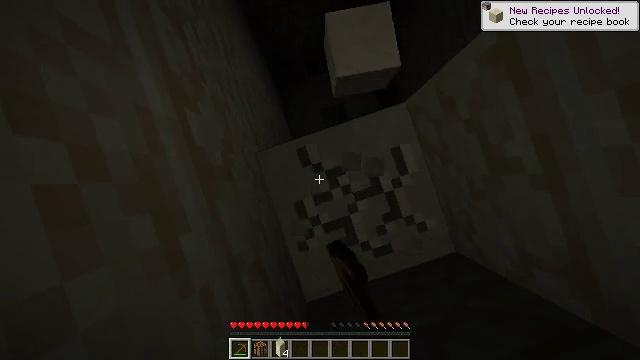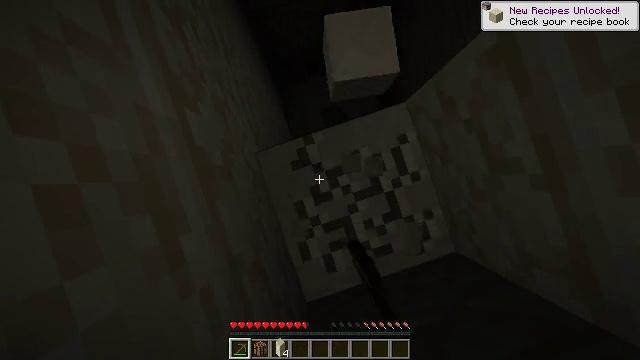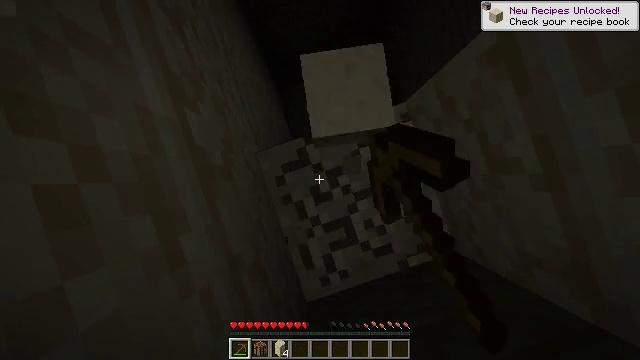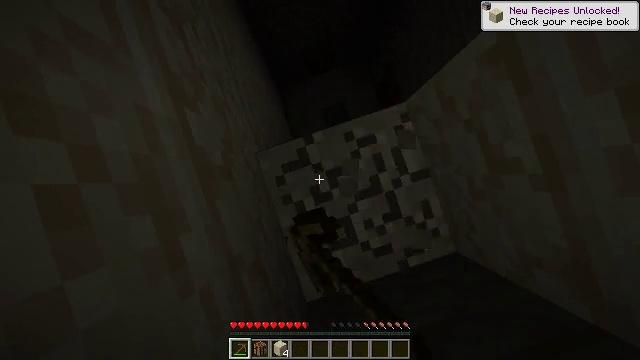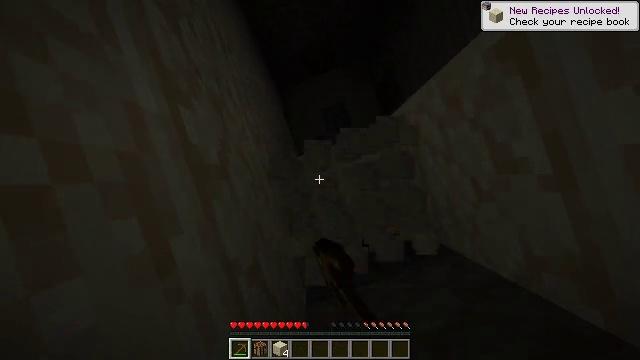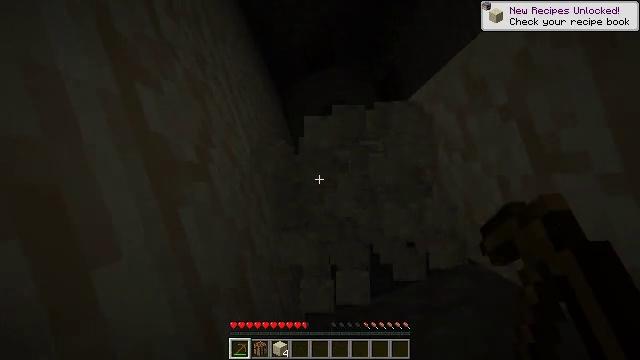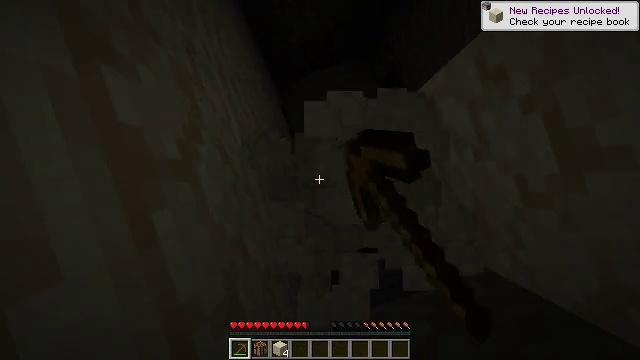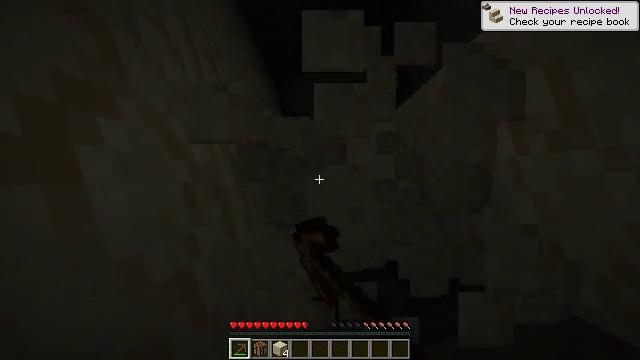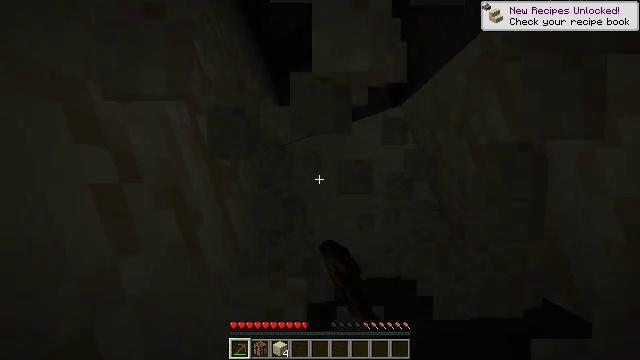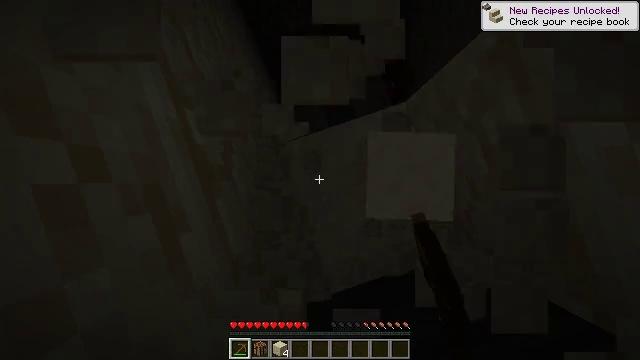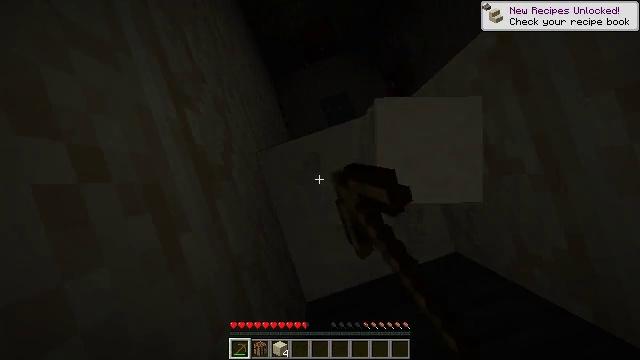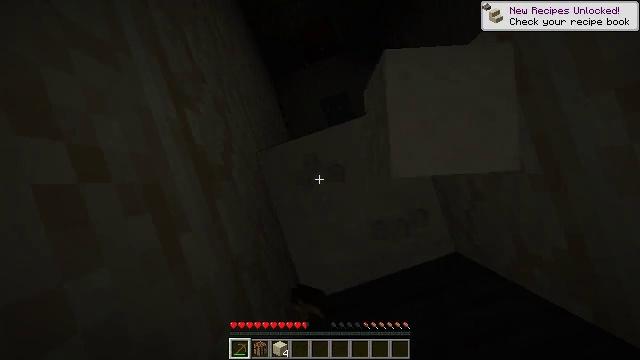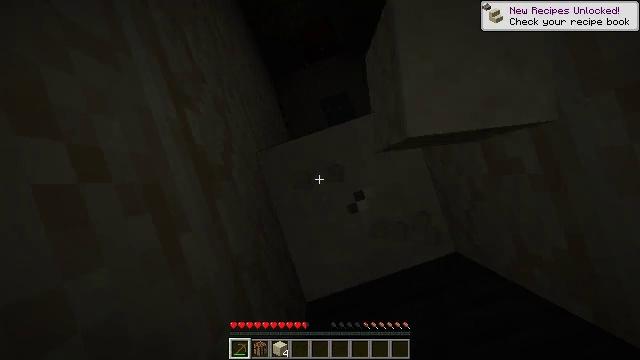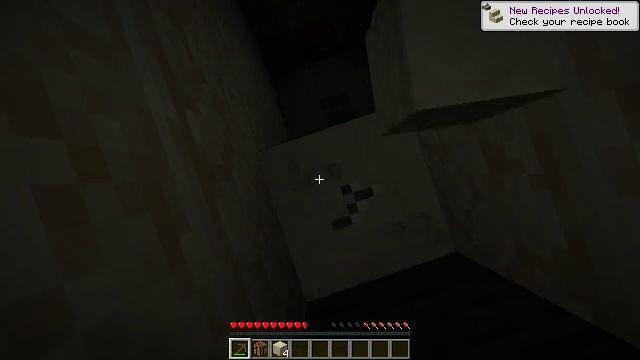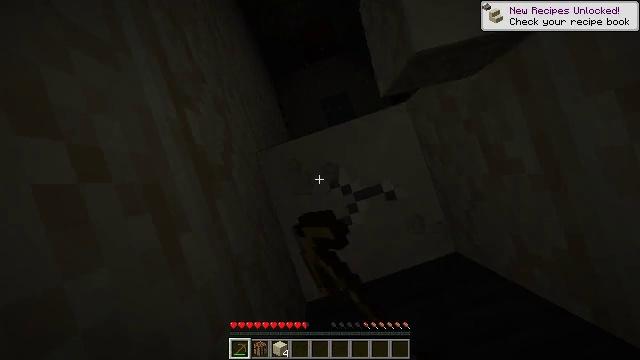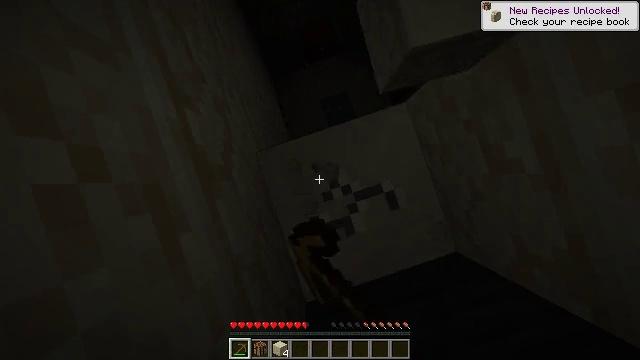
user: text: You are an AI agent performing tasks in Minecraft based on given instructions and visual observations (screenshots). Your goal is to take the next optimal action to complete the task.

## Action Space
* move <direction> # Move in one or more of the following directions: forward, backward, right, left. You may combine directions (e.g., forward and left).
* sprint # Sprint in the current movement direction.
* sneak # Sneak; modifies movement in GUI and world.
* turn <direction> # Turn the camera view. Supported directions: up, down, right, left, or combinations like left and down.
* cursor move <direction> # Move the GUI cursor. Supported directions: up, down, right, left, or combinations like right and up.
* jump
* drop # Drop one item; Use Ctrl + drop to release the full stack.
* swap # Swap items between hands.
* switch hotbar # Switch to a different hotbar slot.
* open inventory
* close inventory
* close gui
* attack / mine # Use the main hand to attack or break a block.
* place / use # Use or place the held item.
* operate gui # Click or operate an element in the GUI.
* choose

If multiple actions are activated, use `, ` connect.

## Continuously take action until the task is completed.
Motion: motion action
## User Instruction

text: Mine the sandstone block.
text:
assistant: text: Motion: attack / mine
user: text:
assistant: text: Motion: attack / mine
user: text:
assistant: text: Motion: attack / mine
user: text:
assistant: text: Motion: attack / mine
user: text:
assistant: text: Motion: attack / mine
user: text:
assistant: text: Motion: attack / mine
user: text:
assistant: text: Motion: attack / mine
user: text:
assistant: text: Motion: attack / mine
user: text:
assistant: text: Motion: attack / mine
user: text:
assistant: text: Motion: attack / mine
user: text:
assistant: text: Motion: attack / mine
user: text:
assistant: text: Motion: attack / mine
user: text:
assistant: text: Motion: attack / mine
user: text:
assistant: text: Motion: attack / mine
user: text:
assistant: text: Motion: attack / mine
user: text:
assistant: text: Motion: attack / mine
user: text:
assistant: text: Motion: attack / mine
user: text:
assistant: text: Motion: attack / mine
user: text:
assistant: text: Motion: attack / mine
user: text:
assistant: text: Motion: attack / mine
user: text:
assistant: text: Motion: attack / mine
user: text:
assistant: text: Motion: attack / mine
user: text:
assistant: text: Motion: attack / mine
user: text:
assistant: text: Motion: attack / mine
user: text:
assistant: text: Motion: attack / mine
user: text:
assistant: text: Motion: attack / mine
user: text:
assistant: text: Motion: attack / mine
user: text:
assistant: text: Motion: attack / mine
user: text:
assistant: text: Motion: attack / mine
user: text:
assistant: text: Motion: attack / mine